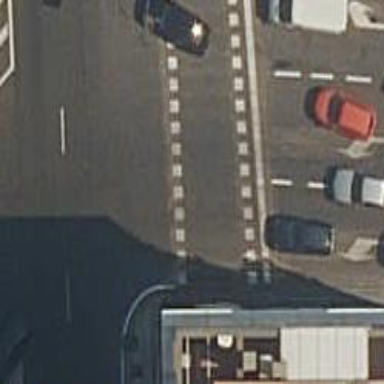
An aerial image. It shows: Road crossing with traffic signals.